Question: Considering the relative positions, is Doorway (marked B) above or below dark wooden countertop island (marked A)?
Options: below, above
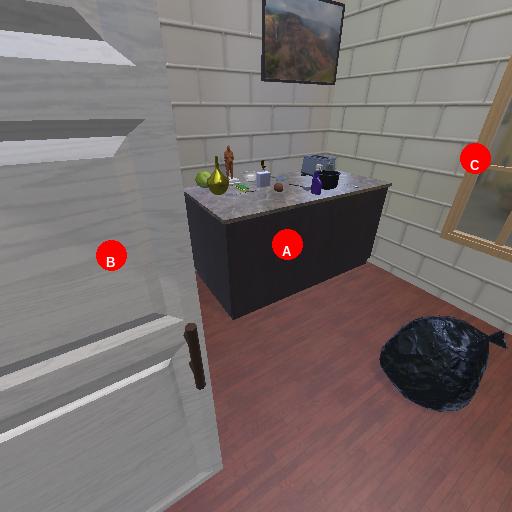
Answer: below